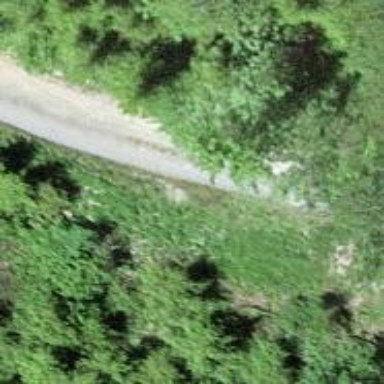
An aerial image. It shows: Gravel track with grade 2 quality.